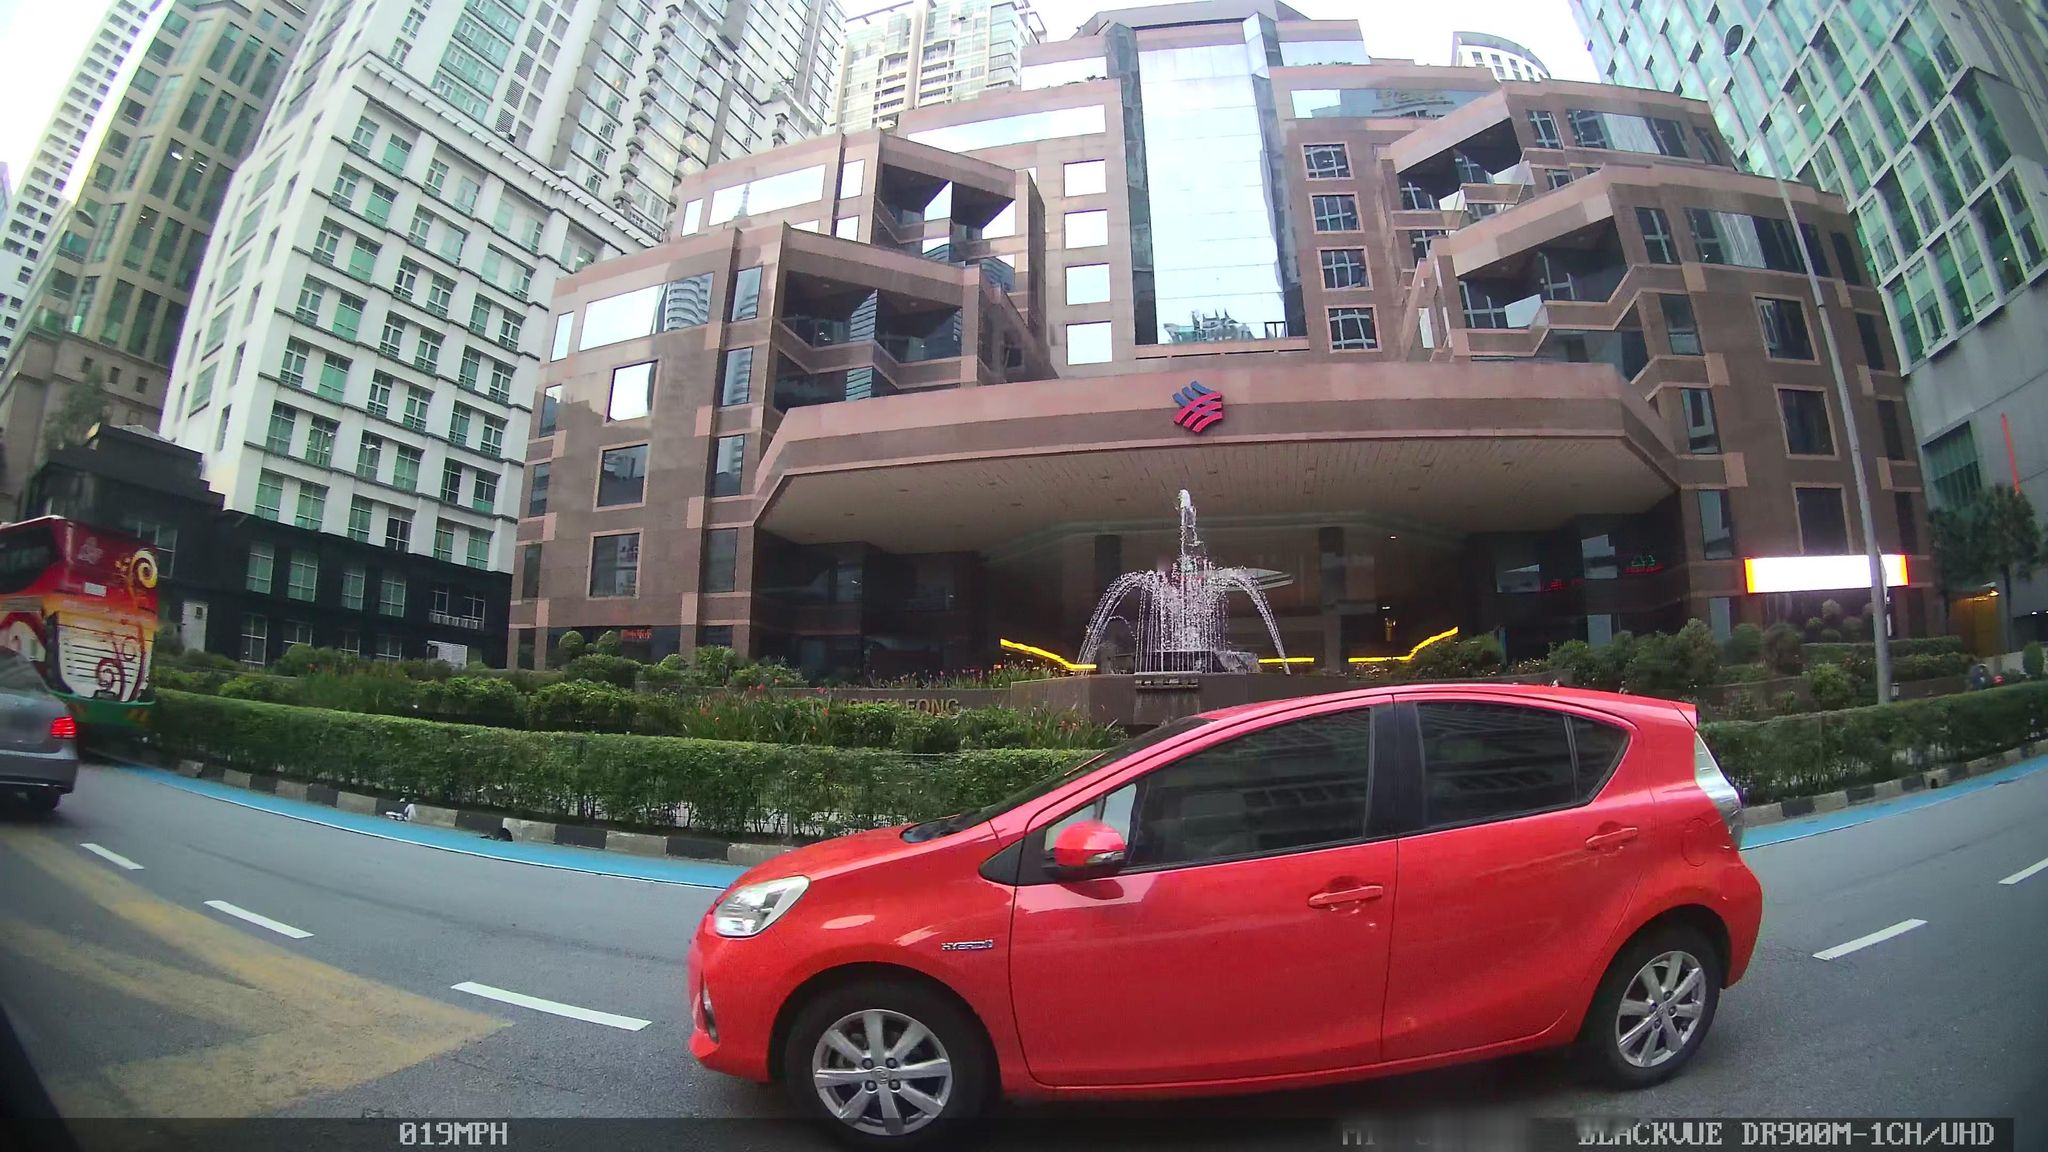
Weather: clear
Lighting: day
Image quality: good
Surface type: driving surface
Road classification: cycleway
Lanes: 3
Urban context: urban centre
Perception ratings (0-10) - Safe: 4.71, Lively: 6.42, Beautiful: 2.04, Boring: 2.53, Depressing: 3.45, Wealthy: 6.36